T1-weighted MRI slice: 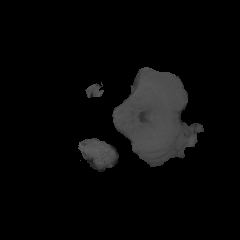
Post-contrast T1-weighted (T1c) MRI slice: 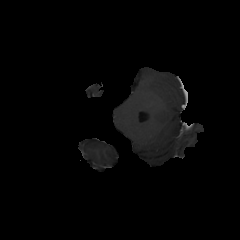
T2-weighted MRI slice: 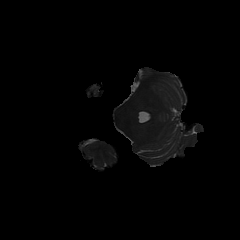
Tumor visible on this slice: no